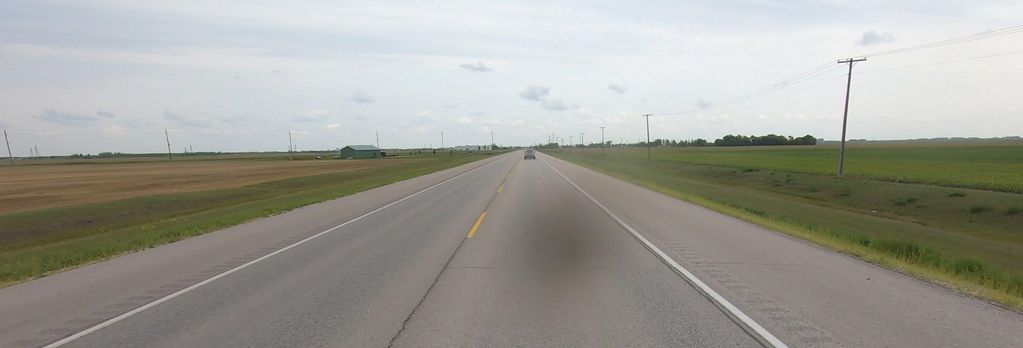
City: winnipeg